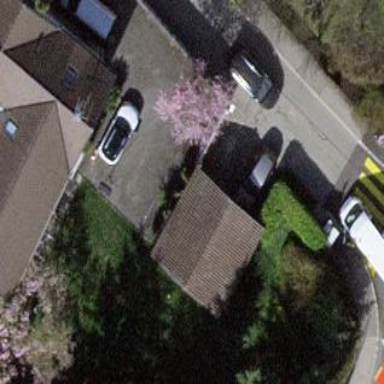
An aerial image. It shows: Group of garages.